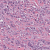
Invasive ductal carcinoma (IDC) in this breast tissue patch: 1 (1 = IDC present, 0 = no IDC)